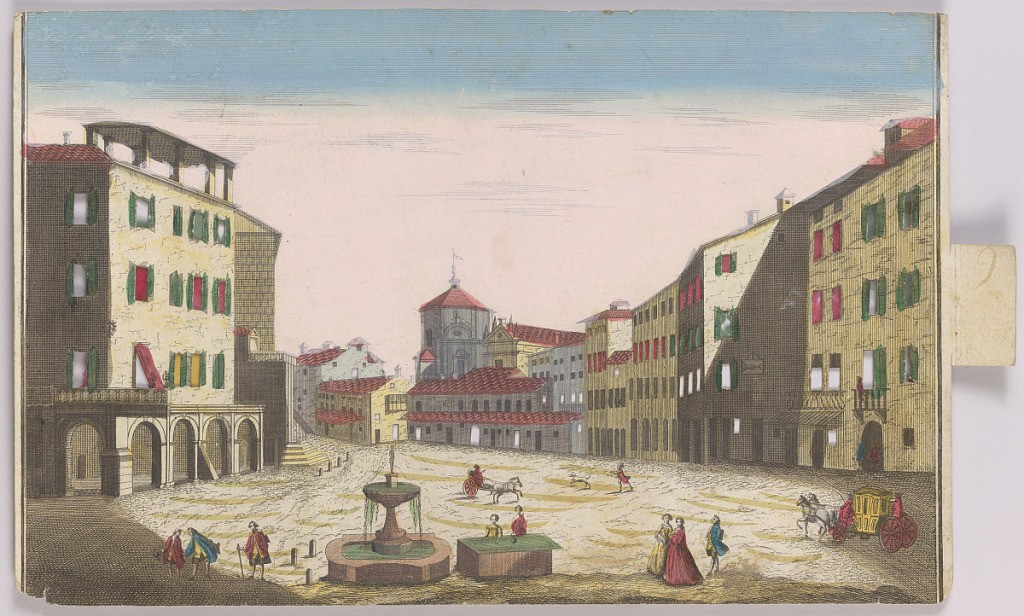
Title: Peep-Show Print
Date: mid-18th century
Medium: Engraving and brush and wash on paper
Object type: Print
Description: Peep-show print